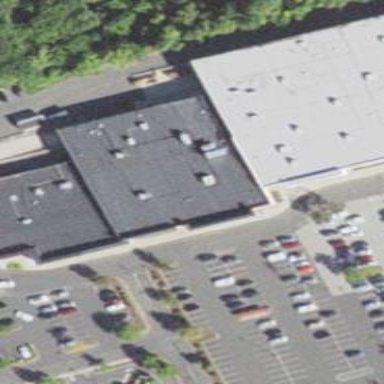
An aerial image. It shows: Supermarket.